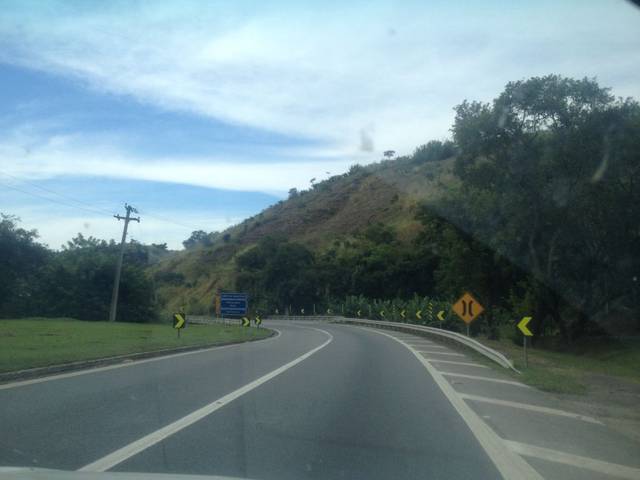
Region: Brazil
Coordinates: -22.678, -43.82